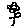
Label: flower